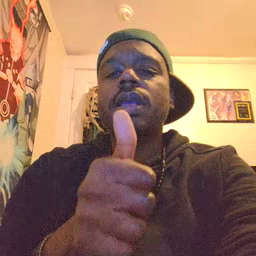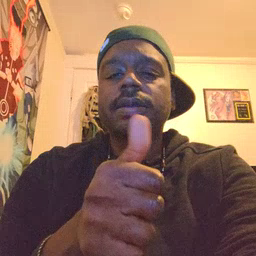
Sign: not